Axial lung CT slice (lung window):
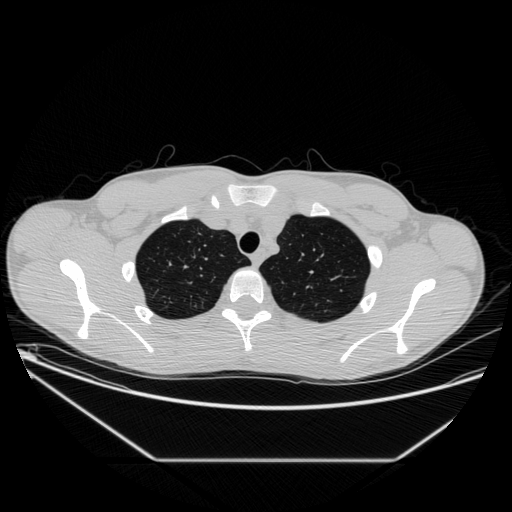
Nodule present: no